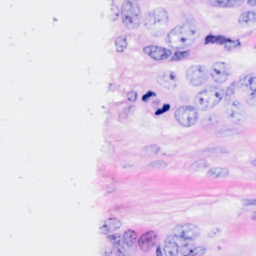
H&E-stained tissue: Breast